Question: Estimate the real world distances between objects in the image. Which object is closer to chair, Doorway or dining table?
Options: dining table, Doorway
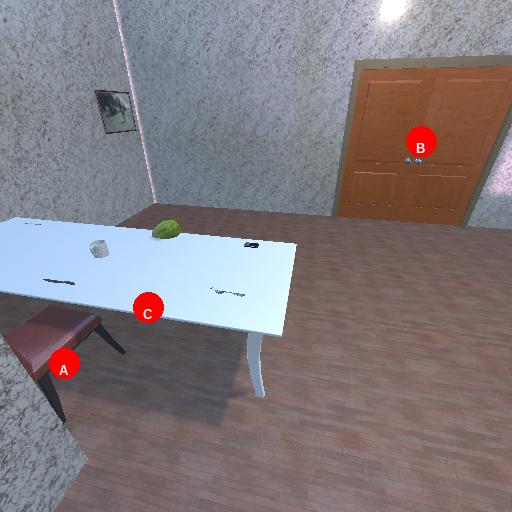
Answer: dining table